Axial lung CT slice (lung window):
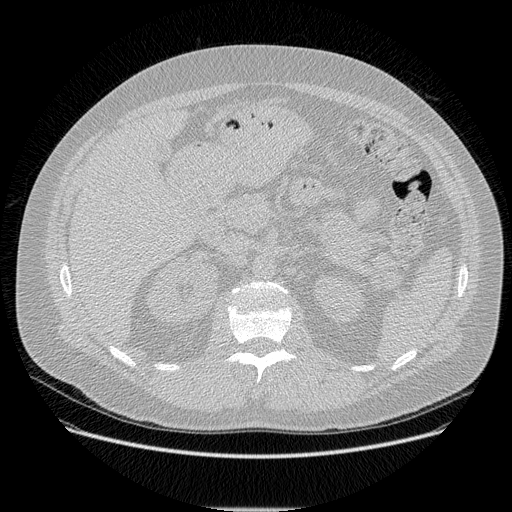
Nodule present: no